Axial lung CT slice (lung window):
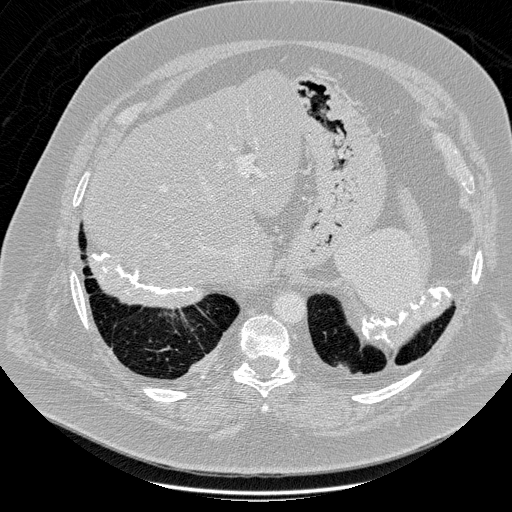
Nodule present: no